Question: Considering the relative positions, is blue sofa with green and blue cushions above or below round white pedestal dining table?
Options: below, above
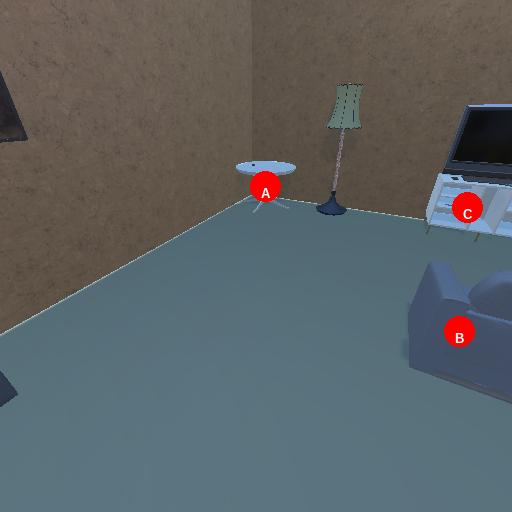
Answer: below